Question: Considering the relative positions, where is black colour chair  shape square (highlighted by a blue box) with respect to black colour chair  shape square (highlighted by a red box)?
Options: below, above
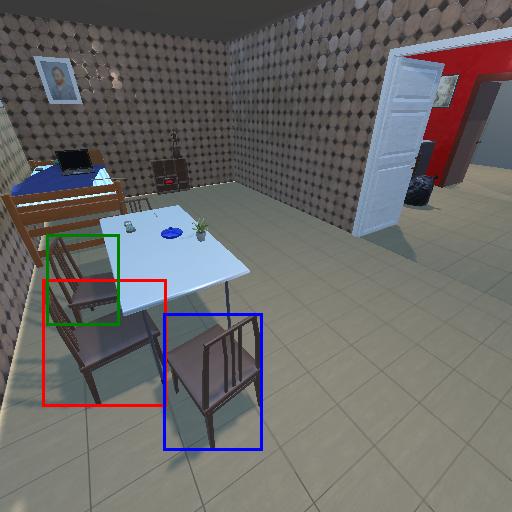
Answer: below